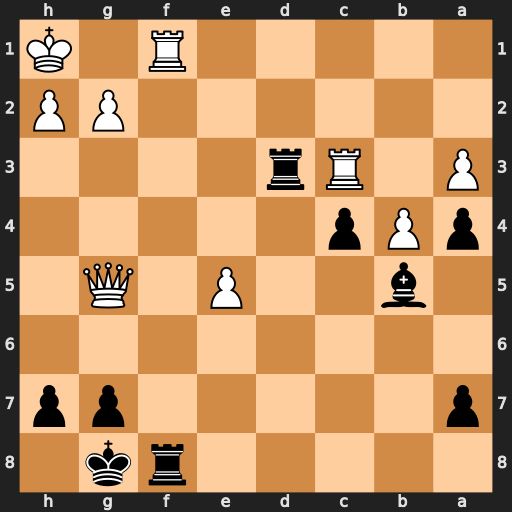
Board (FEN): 5rk1/p5pp/8/1b2P1Q1/pPp5/P1Rr4/6PP/5R1K
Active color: b
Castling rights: -
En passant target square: -
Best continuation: Rxf1#